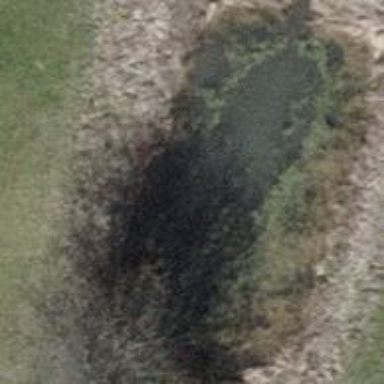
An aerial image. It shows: Pond with natural water.